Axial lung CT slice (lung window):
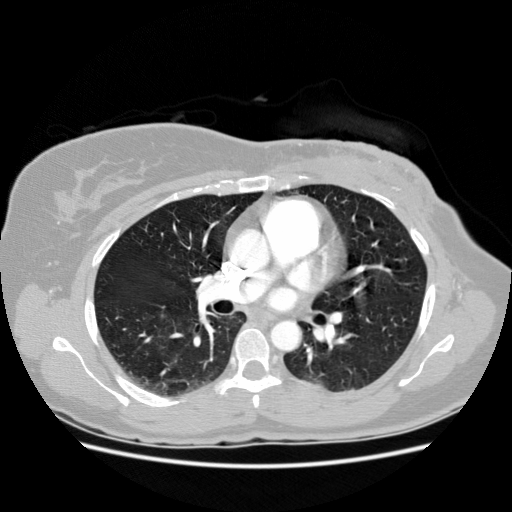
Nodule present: no